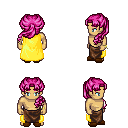
a pixel art fantasy rpg character, male body template, human, tanned skin, yellow cape, robe skirt, pink princess hairstyle, bracelets, brown slippers, four views (front, back, left, right), 2x2 character sprite sheet, small pixel art, hard edges, no anti-aliasing